Question: I need to open image in my ImageViwer with Caption which i get from server, I am getting image URL and a text caption. I want a custom image viewer which can display image with Caption.
Image should look like bellow:

Any help would be appreciable.
Thank you.
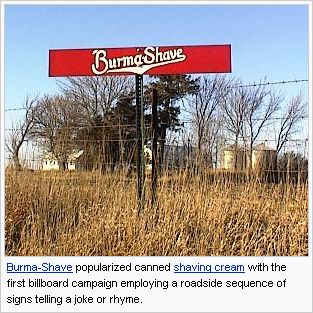
Answer: You can achieve this by creating your own UI(XML) with ImageView and EditText or textView